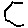
Label: hexagon